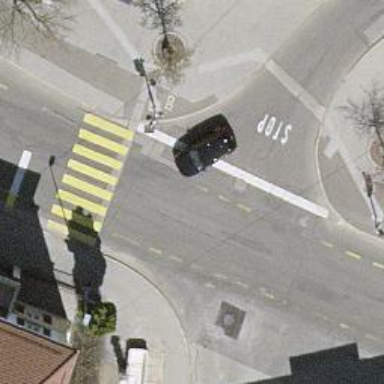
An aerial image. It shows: Unmarked crossing on the road.